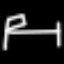
Label: bed